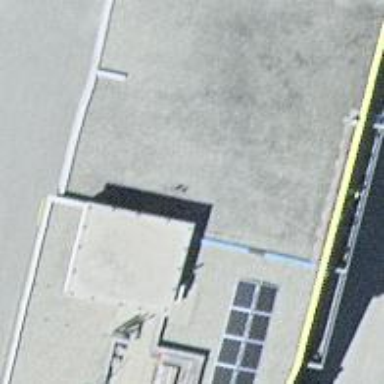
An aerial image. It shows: Car wash facility.